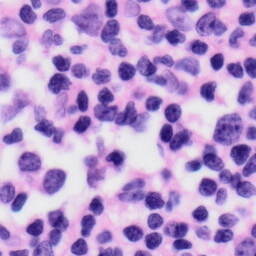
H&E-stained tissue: Skin